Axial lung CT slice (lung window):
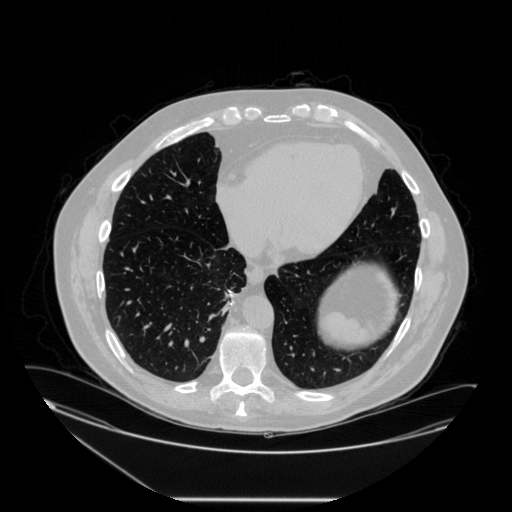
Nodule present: no